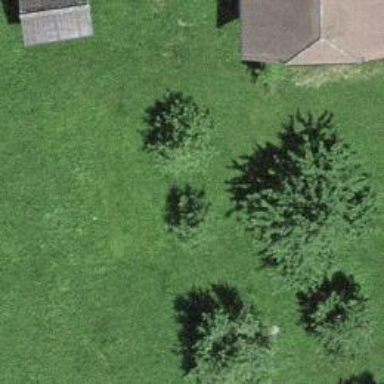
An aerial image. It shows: Beautiful tree in nature.